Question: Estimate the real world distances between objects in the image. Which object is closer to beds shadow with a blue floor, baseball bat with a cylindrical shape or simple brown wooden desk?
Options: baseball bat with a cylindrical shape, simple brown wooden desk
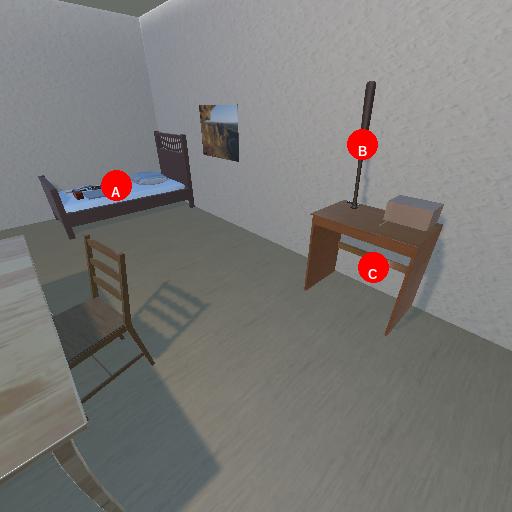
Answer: baseball bat with a cylindrical shape